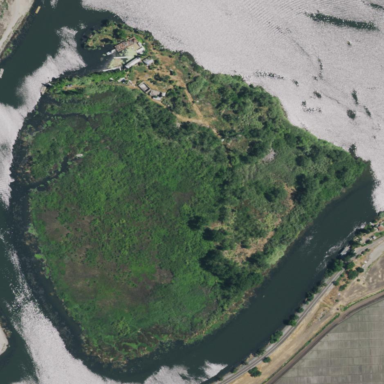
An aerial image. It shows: Islet.